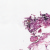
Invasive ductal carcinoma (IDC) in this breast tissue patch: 0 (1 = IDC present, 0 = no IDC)